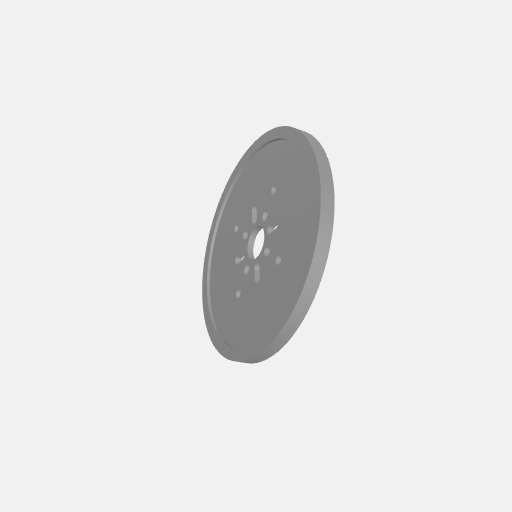
Part: DiscWheel96OD